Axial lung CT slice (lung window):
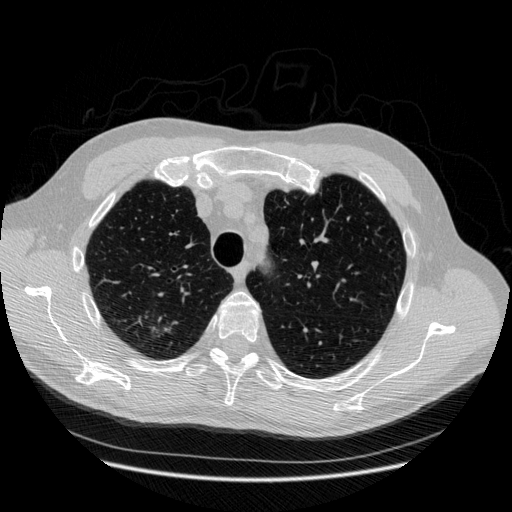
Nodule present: no